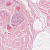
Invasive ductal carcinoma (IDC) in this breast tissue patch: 0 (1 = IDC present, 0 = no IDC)